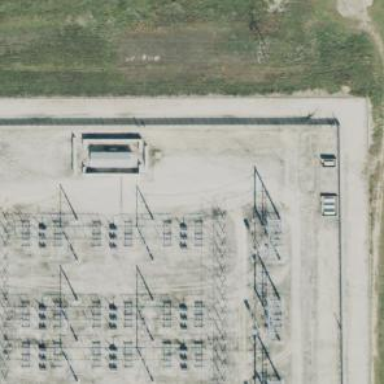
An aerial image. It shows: Switch for power supply.